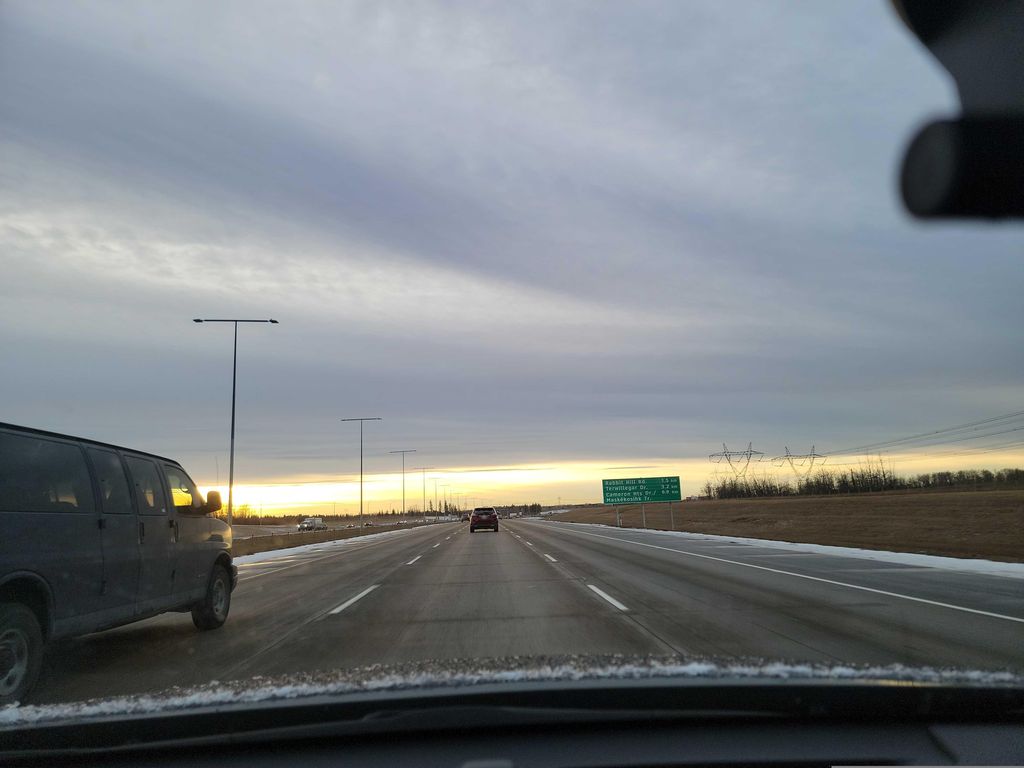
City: edmonton